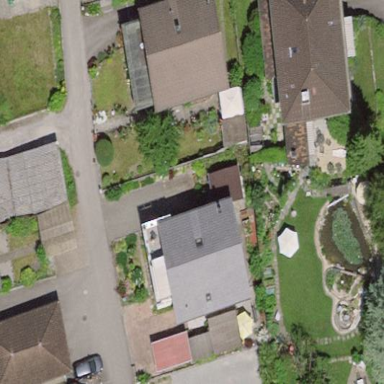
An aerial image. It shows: Residential building.